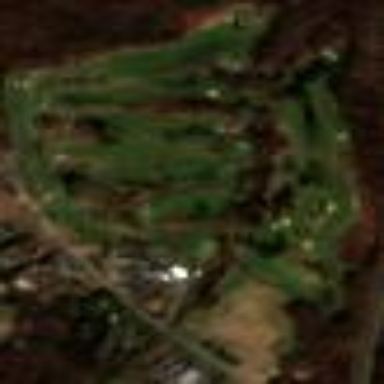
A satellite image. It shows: Golf course surrounded by greenery.